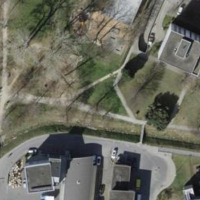
EUNIS habitat code: 53
Species observed at this site:
Mergus merganser